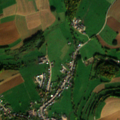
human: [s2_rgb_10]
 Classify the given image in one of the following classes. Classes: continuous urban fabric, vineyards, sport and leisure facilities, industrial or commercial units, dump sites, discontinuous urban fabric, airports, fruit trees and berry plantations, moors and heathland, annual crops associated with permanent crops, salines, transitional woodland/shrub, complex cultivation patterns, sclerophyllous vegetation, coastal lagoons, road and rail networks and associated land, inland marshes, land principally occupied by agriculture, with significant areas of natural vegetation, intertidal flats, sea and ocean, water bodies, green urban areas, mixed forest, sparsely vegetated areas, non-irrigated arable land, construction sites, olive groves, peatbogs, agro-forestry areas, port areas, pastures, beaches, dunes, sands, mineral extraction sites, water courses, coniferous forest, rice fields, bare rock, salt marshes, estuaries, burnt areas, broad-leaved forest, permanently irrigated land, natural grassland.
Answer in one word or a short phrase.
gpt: discontinuous urban fabric, non-irrigated arable land, pastures, complex cultivation patterns